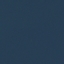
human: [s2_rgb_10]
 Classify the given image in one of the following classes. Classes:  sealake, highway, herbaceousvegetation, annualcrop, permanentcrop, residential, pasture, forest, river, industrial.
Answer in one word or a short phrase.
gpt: SeaLake